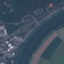
Label: River